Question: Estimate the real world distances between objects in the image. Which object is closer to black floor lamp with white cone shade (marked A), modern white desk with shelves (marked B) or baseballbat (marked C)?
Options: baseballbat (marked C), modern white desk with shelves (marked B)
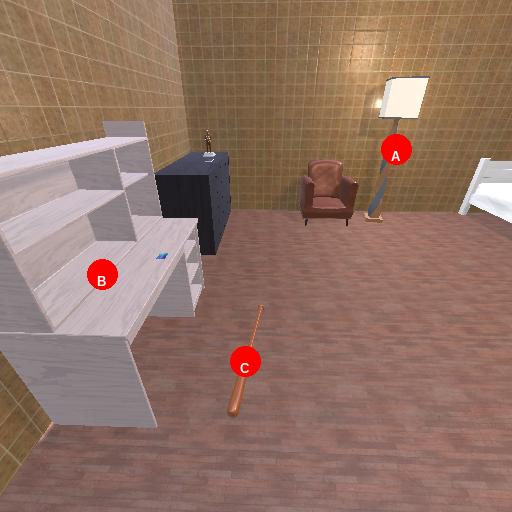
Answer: baseballbat (marked C)